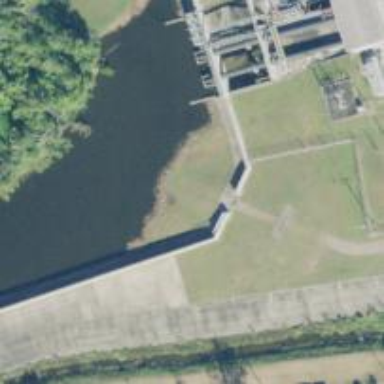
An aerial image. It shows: Lock gate on waterway.